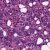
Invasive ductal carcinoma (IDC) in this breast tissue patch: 1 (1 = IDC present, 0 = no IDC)